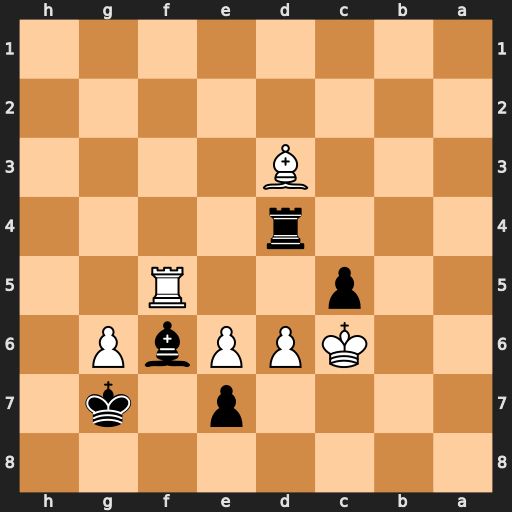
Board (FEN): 8/4p1k1/2KPPbP1/2p2R2/3r4/3B4/8/8
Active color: b
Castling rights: -
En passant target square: -
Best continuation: Rxd6+ Kxc5 Rxd3